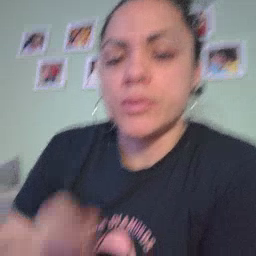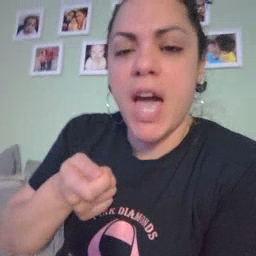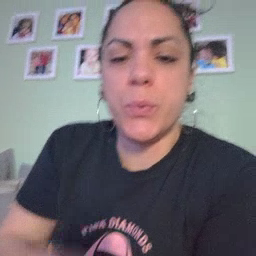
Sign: vacuum